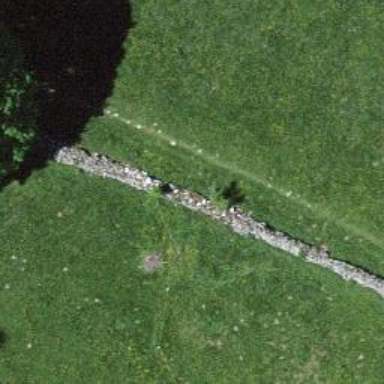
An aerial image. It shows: Wall barrier.